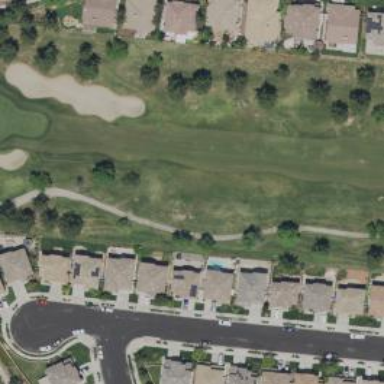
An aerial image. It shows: View of golf hole.